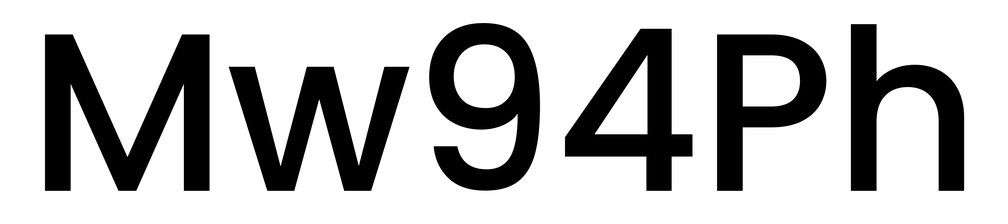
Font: Poppins-Medium